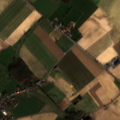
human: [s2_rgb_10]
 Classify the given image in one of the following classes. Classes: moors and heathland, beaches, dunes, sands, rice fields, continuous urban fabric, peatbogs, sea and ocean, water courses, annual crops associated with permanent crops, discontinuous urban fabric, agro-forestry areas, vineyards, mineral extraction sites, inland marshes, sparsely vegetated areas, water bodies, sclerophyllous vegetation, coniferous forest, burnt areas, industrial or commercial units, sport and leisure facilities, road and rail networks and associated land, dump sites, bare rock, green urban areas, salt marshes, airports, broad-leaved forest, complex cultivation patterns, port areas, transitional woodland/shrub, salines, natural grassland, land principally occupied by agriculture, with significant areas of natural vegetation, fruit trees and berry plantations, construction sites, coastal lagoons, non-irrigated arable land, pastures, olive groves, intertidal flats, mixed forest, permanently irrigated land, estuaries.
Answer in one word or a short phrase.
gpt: discontinuous urban fabric, non-irrigated arable land, pastures